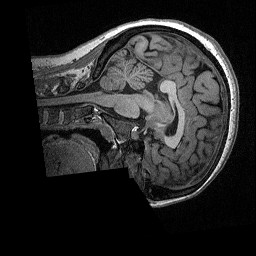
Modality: T1w
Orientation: sagittal
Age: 28
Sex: female
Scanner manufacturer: siemens
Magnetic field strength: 3 T
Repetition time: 2.3 s
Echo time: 0.00298 s